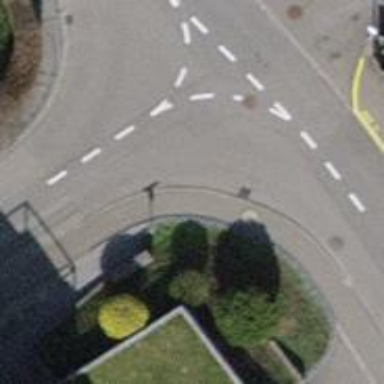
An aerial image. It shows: Raised kerb.